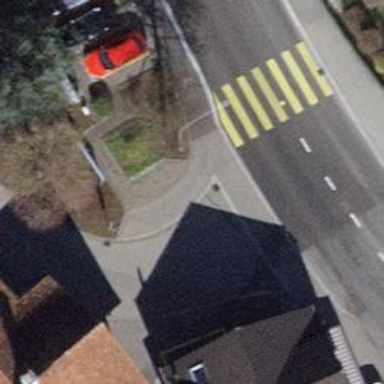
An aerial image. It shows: Asphalt sidewalk along the footway.